Question: I am using 'addRowData' method to populate my grid. But my current JSON data have another object inside of each object in the JSON data. To make it view in the grid, i followed the notations in the <URL>. But that column remain empty.
My Grid definition:
'''
$("#ExpenseTable").jqGrid({
datatype : "local",
mtype : 'GET',
colNames : [ 'Entry ID','User Name', 'Category Name','Date','Amount','Status'],
colModel : [
{name:'expnsId',label:'ID', width:150 ,editable: false},
{name:'userName',label:'NAME', width:150 ,editable: false},
{name:'category.catName',label:'CATEGORY', width:150 ,editable: false},
{name:'date',label:'DATE', width:150 ,editable: false},
{name:'amount',label:'AMOUNT', width:150 ,editable: false},
{name:'status',label:'STATUS', width:150 ,editable: false},
],
pager : '#ExpPager',
rowNum : 10,
rowList : [ 10, 20, 30 ],
sortname : 'invid',
sortorder : 'desc',
viewrecords : true,
autowidth : false,
caption : 'Expenses Details',
onSelectRow : function(expnsId) { dispExpensData(expnsId); }
});
'''
Code used to populate the Grid:
'''
ExpenseDetailsManagement.getexpenseList(function(expRecords){
//for(count = 0; count<expRecords.length; count++){
// expRecords[count].catId = expRecords[count].category.catId;
// expRecords[count].catName = expRecords[count].category.catName;
//}//I am using this for loop to convert the category object
$("#ExpenseTable").clearGridData(true);
$("#ExpenseTable").jqGrid('addRowData', "expnsId", expRecords);
});
'''
The data returned from the server looks like:

Any idea or suggestions about where i am going wrong!!!
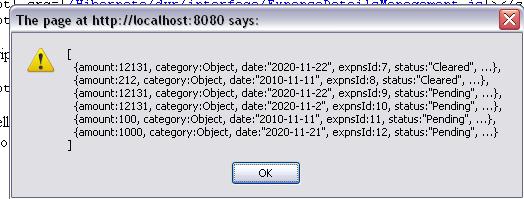
Answer: If the values from the 'expnsId' column are unique, I'll recommend you to use 'key:true' parameter as a option of 'expnsId' coulmn. Then the value of the column will be used as the row id.
To be able to help you with the dotted column names you should post the JSON data and not the screenshort with "Object" text on the place of the most important information. Probably your main problem can be easy solved with respect of <URL> instead of dotted name.
One more small remark. Beause you use 'label' option for all columns you can remove 'colNames' array which will be not used. The option 'editable: false' is default, so you can remove it also. The parameter 'mtype' you can also remove because it will not used for local data.
: Sorry the value of the first parameter of 'addRowData' should be do the name of the column with the data like you as do. So I deleted the first paragraph from the first version of my answer.